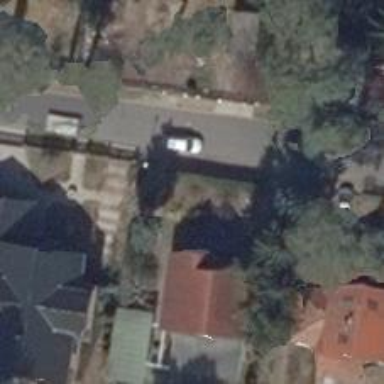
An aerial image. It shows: Driveway.